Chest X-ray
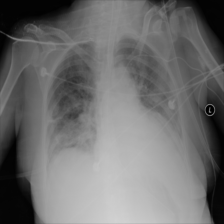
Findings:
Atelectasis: positive
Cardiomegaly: negative
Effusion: negative
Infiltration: positive
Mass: negative
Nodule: negative
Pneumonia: negative
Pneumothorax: negative
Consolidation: negative
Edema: negative
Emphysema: negative
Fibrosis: negative
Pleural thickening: negative
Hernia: negative